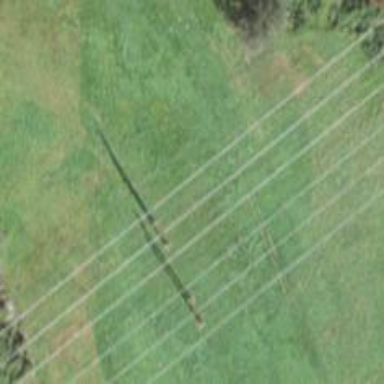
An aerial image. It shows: Power tower.